Question: I am trying to exercise Levenshtein Distance in Excel. To fill the cells, we need to consider the minimum of three cells (left, up-left, and up). It is easy to find minimum of those three if they were highlighted.
I want to highlight those three cells whenever I put my cursor on any empty cell. Just like shown on image below. When I put my cursor on C3; B2, B3, and C2 should be higlighted.

I found a VBA script. But it higlightes the entire row and column of cursor cell. I am not familiar with VBA, therefore can't modify rows and columns to my way.
'''
Sub Worksheet_SelectionChange(ByVal Target As Excel.Range)
'Update 20200430
Static xRow
Static xColumn
If xColumn <> "" Then
With Columns(xColumn).Interior
.ColorIndex = xlNone
End With
With Rows(xRow).Interior
.ColorIndex = xlNone
End With
End If
pRow = Selection.Row
pColumn = Selection.Column
xRow = pRow
xColumn = pColumn
With Columns(pColumn).Interior
.ColorIndex = 6
.Pattern = xlSolid
End With
With Rows(pRow).Interior
.ColorIndex = 6
.Pattern = xlSolid
End With
End Sub
'''
this is what it does
<URL>
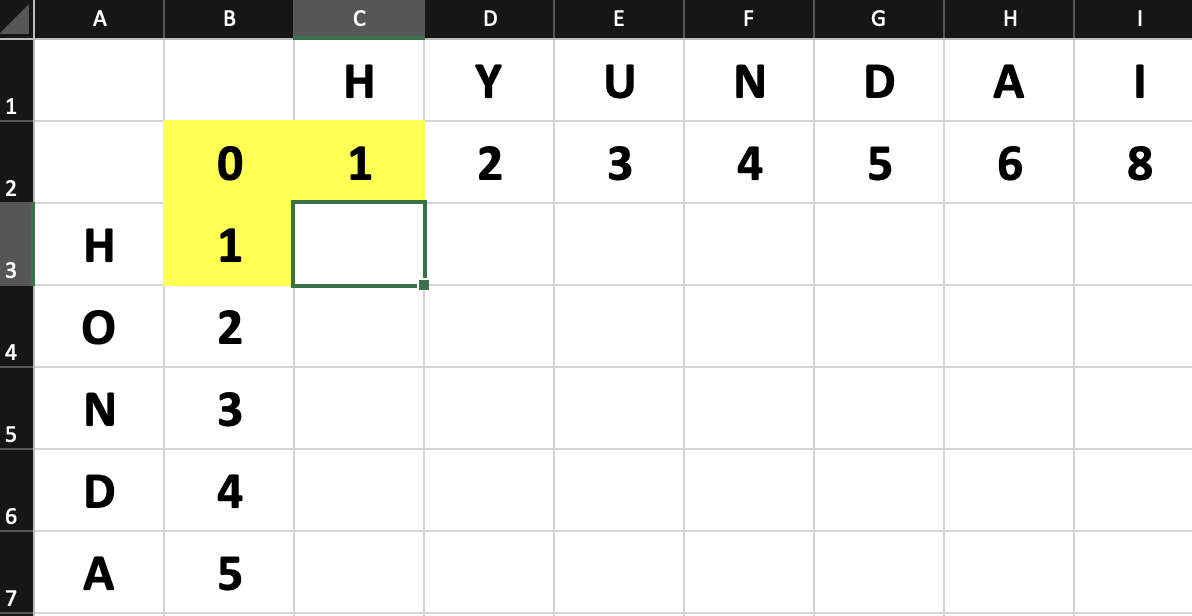
Answer: ## A Worksheet SelectionChange: Highlight Cells
'''
Sub Worksheet_SelectionChange(ByVal Target As Range)
With Target.Cells(1)
If .Row = 1 Then Exit Sub
If .Column = 1 Then Exit Sub
If IsEmpty(.Cells) Then
.Worksheet.UsedRange.Interior.ColorIndex = xlNone
Union(.Offset(-1, -1).Resize(2), .Offset(-1)) _
.Interior.Color = vbYellow
End If
End With
End Sub
'''